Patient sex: M
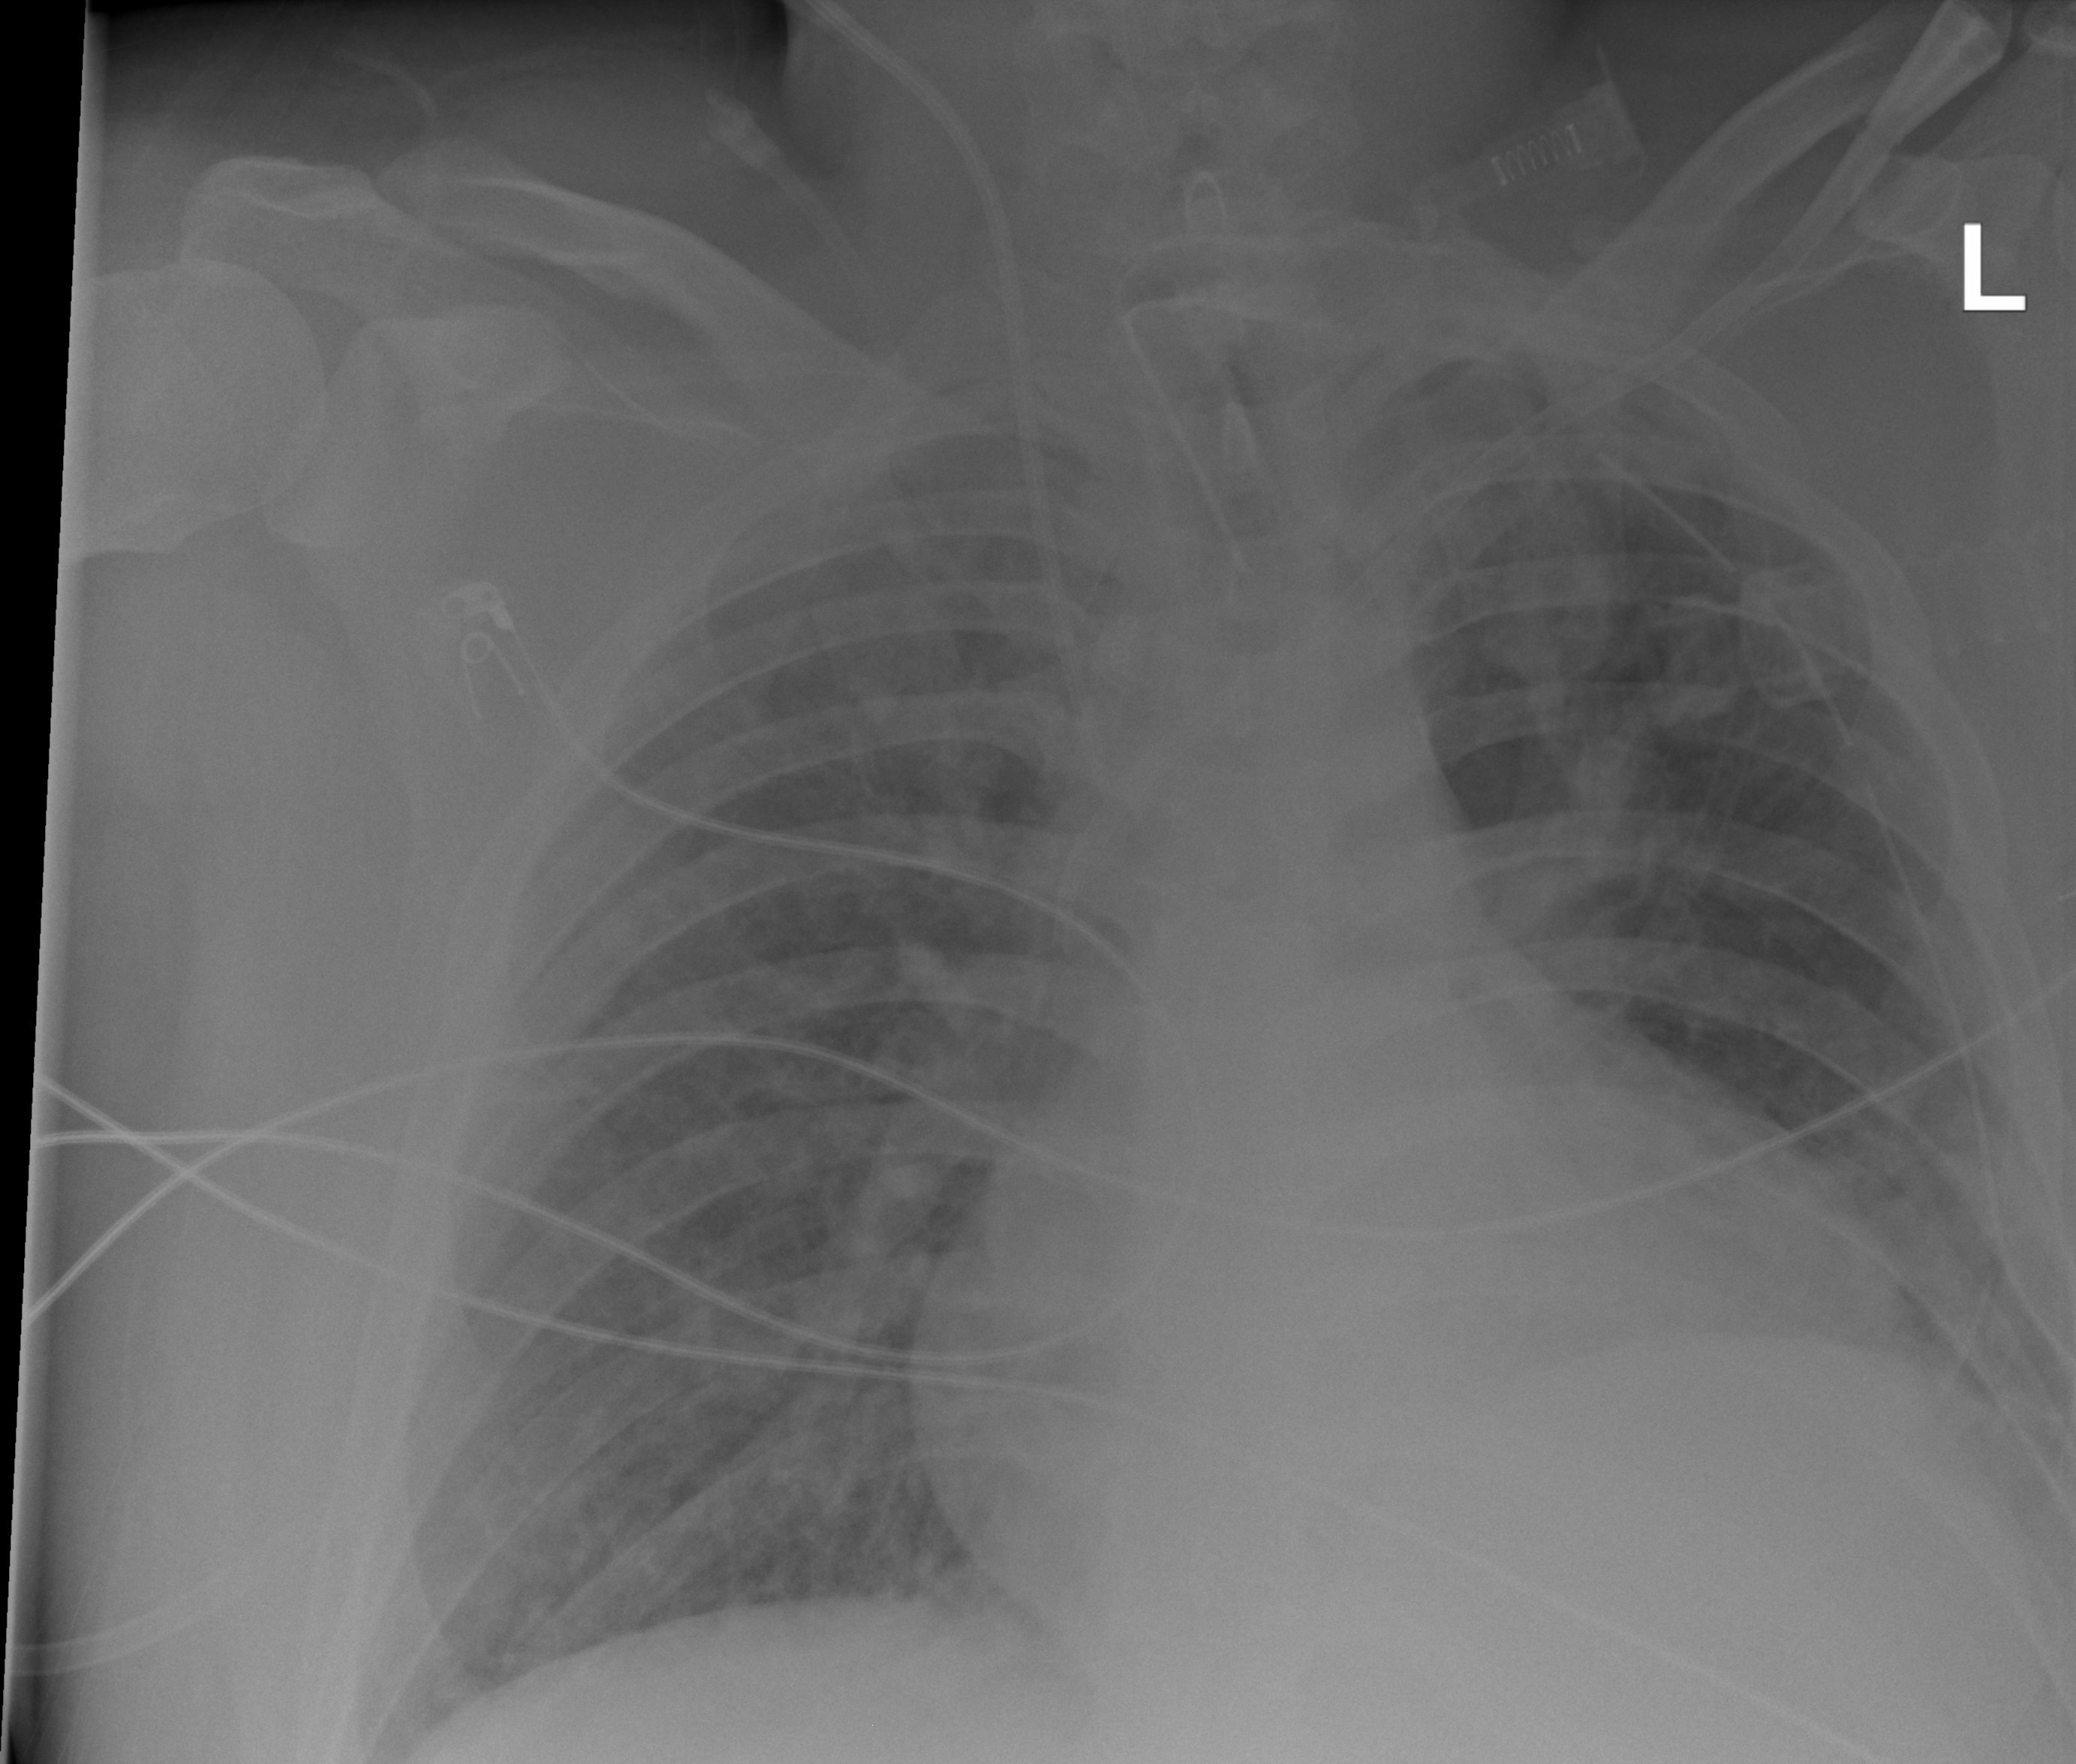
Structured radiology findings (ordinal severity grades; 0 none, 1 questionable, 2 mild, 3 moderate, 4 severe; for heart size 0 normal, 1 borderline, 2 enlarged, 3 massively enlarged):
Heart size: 2
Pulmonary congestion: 0
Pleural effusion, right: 0
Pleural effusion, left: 0
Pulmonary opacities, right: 3
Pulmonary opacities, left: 3
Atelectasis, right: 2
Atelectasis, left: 2